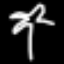
Label: palm tree